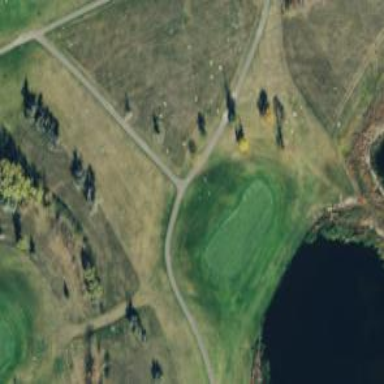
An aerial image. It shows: Golf hole.